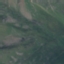
Land use / land cover: HerbaceousVegetation